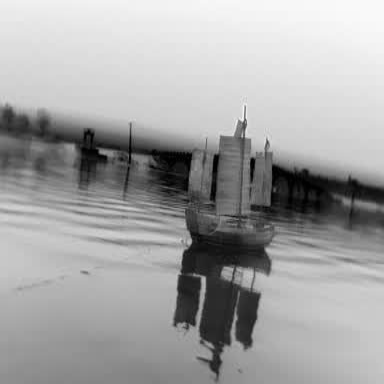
There is a sailboat in the infrared image.